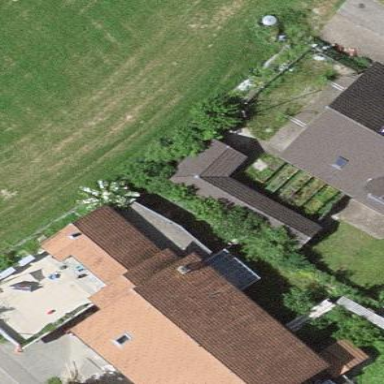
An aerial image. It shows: Shed building.